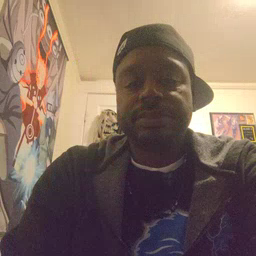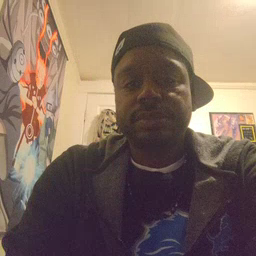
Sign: after